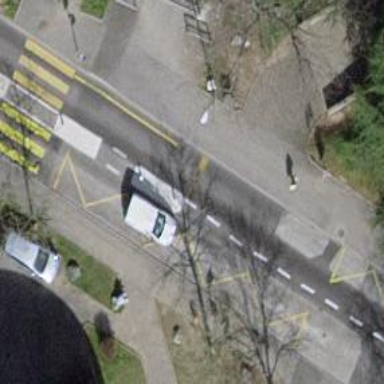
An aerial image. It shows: Bus stop with designated public transport stop position.